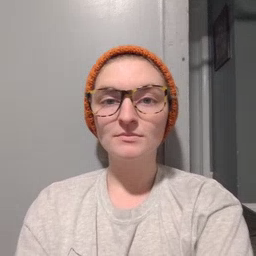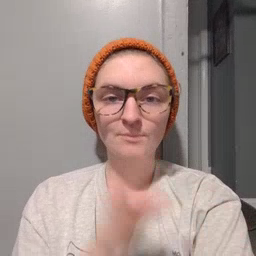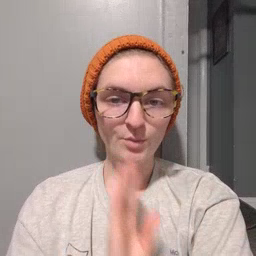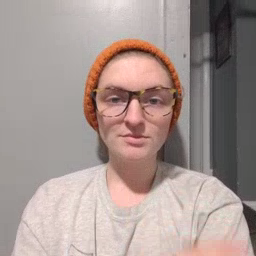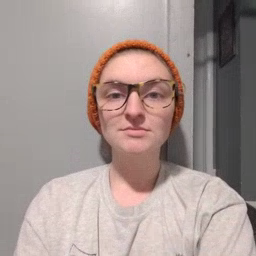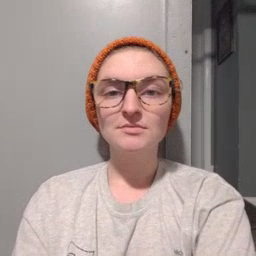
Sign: brown